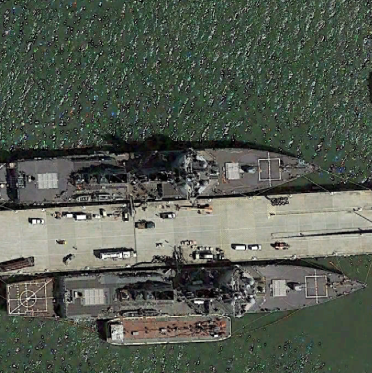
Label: destroyer